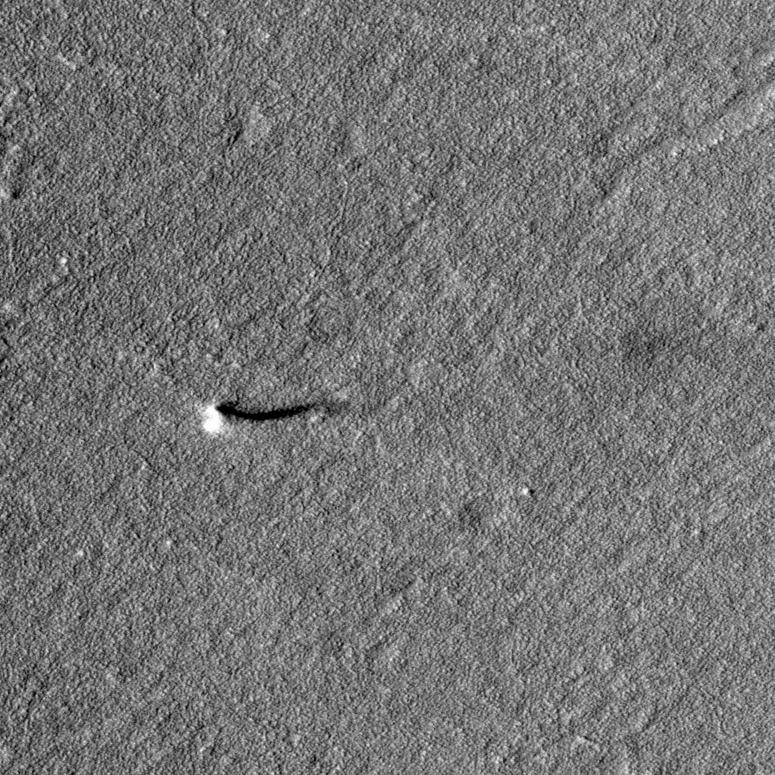
Label: dustdevil